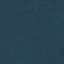
Label: Forest